Question: What is the result of this measurement?
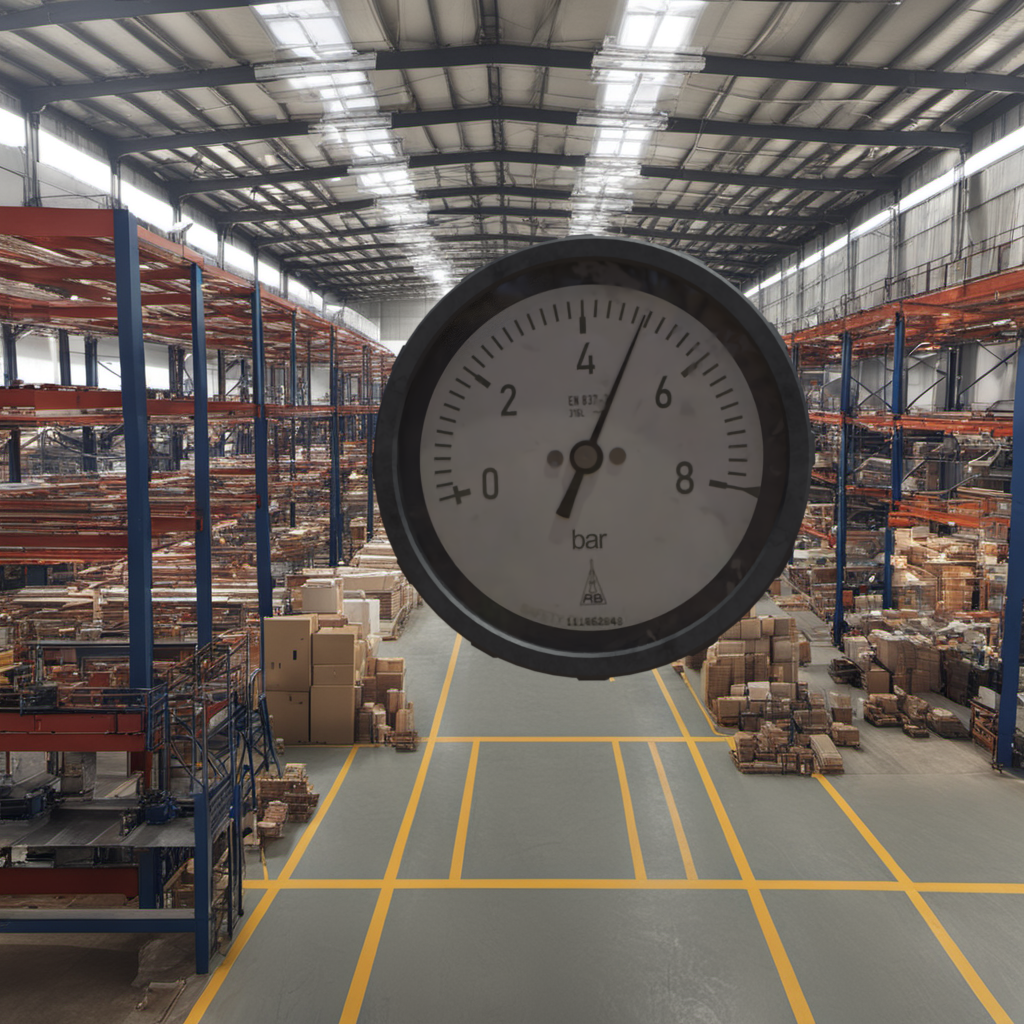
Answer: The result is 4.92
Question: What is the value range of the measurement in the image?
Answer: The range is from 0 to 8
Question: What is the minimum and maximum value of this measurement?
Answer: The minimum value is 0 and the maximum value is 8